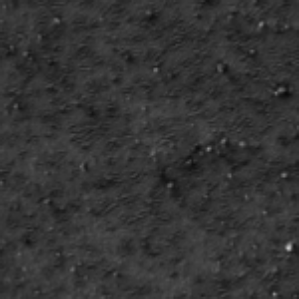
Label: frost